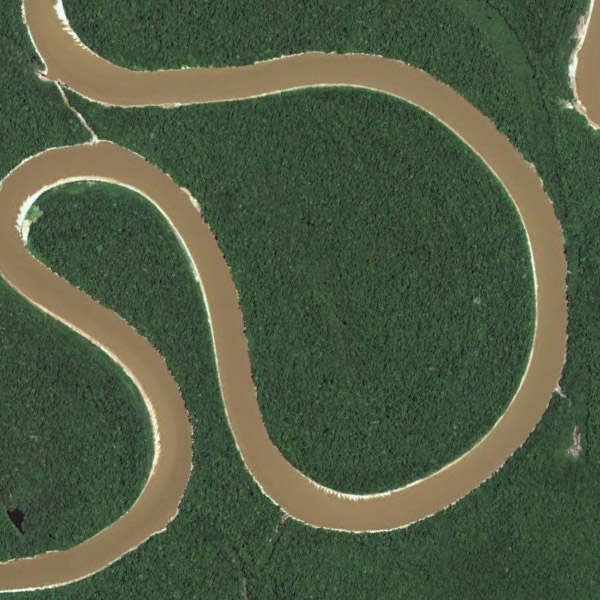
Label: River